Question: I keep getting this error on multiple pages once I have deployed my website on IIS7. It does not appear when I'm running on visual studio i.e. localhost.
Attached is the stack trace:

erroneous code
'''
public ViewResult Index()
{
ObjectParameter output = new ObjectParameter("OUT_RESULT", DbType.String);
ObjectParameter outputdesc = new ObjectParameter("OUT_RESULTDESC", DbType.String);
var deliveredShipments = db.PODDownload_SearchAllSP(Guid.Parse(Membership.GetUser().ProviderUserKey.ToString()), output, outputdesc);
ViewBag.IsFirstLoad = true;
ViewBag.ErrorMessage = "";
return View(deliveredShipments.ToList());
}
'''
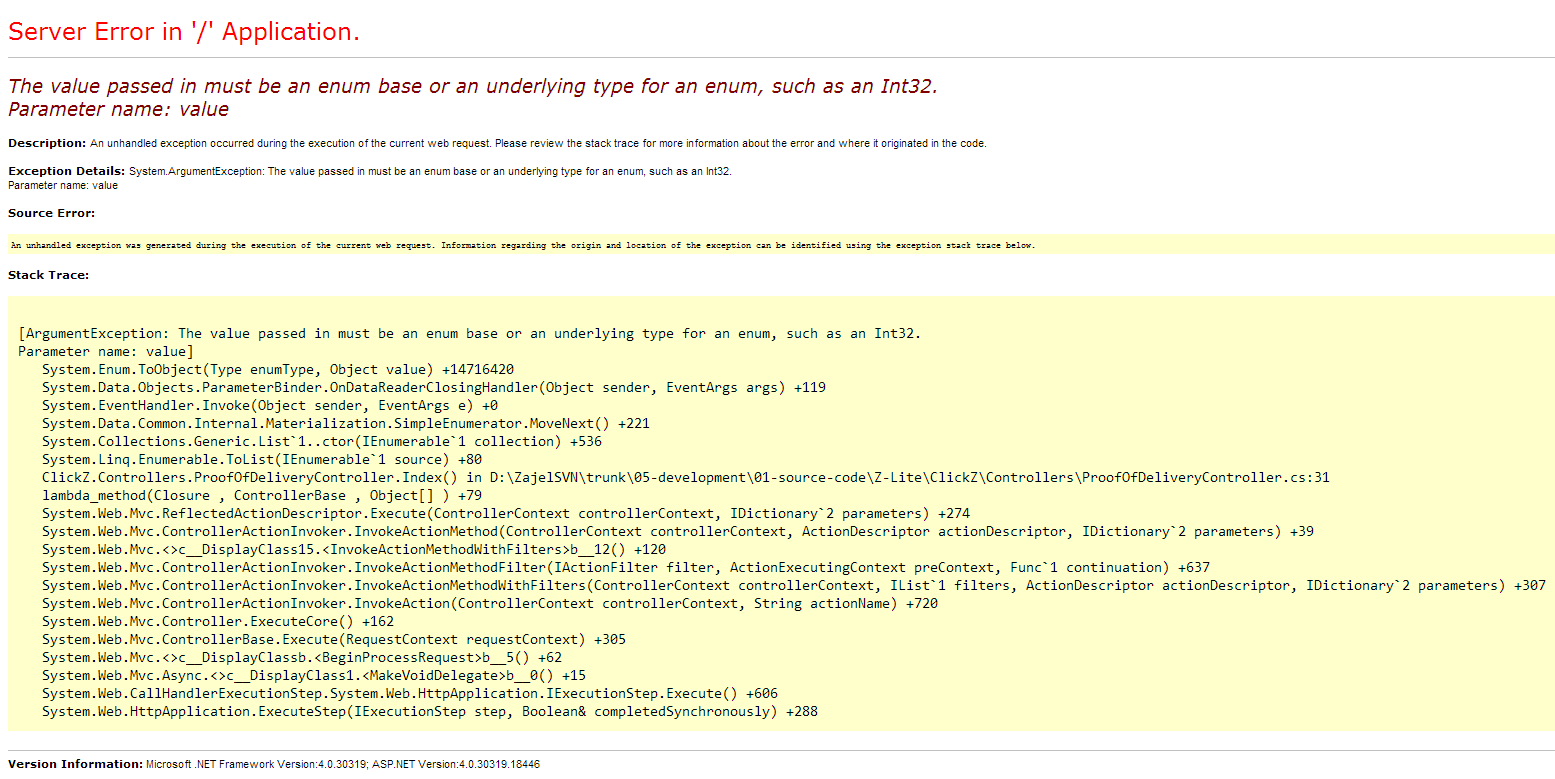
Answer: This statement was causing the exception:
'''
ObjectParameter output = new ObjectParameter("OUT_RESULT", DbType.String);
ObjectParameter outputdesc = new ObjectParameter("OUT_RESULTDESC", DbType.String);
'''
I changed it to the following:
'''
ObjectParameter output = new ObjectParameter("OUT_RESULT", "");
ObjectParameter outputdesc = new ObjectParameter("OUT_RESULTDESC", "");
'''
This solved the issue, though i cannot figure out why this was causing problems once deployed and not on VS2010. I guess it has to do something with Entity Framework version.